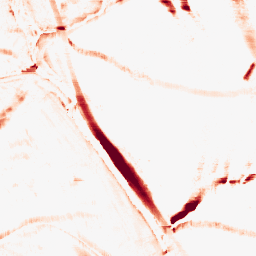
Category: morphological
Decomposition family: morphological_rect
Decomposition parameters: operation: opening
width: 20
height: 10
Upsampling method: cubic_catmull_rom
Upsampling parameters: scale: 8
Upsampling scale: 8